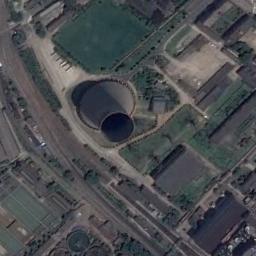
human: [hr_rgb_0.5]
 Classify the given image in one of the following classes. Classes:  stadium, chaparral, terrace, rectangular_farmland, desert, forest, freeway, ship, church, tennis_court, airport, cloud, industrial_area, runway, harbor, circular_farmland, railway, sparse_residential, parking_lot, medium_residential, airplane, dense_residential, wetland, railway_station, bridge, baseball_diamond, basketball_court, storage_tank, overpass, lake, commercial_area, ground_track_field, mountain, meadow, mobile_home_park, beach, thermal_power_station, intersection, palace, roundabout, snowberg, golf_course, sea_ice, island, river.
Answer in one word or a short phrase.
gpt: thermal_power_station